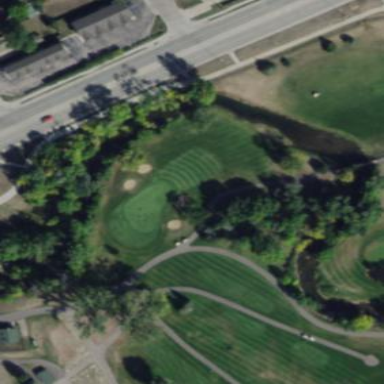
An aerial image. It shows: Grassy area designated as golf fairway.